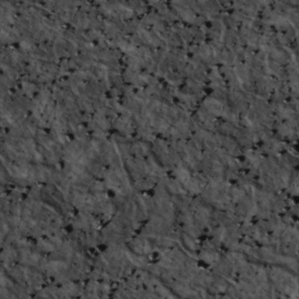
Label: non_frost